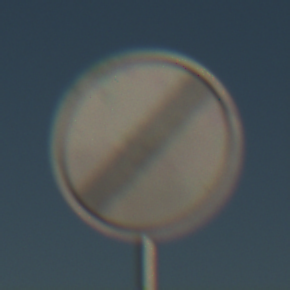
Verkehrszeichen: EndeSaemtlicherBegrenzungen
Umgebung: Outdoor, Nature
Tageszeit: SunriseSunset
Wetter: Clear
Licht: Natural
Jahreszeit: NotSpecified
Kontrast: HighContrast